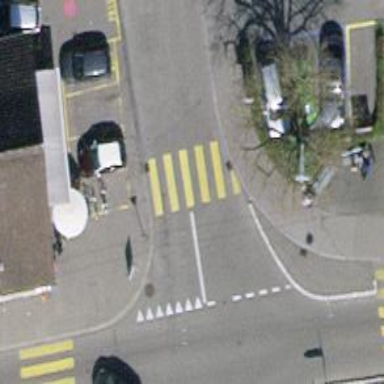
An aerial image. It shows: Kerb serving as barrier.